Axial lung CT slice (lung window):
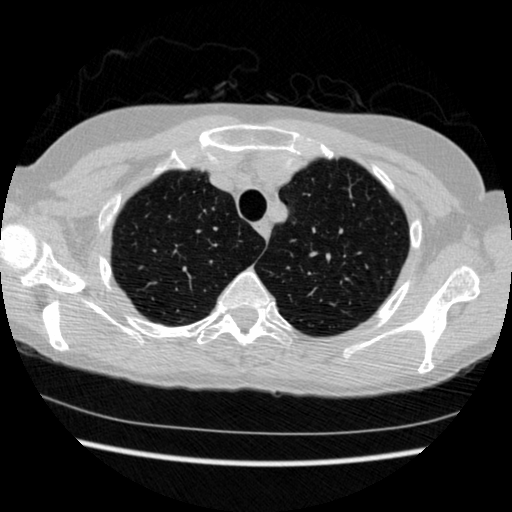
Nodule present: no